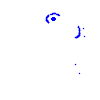
Particle: pion